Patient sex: M
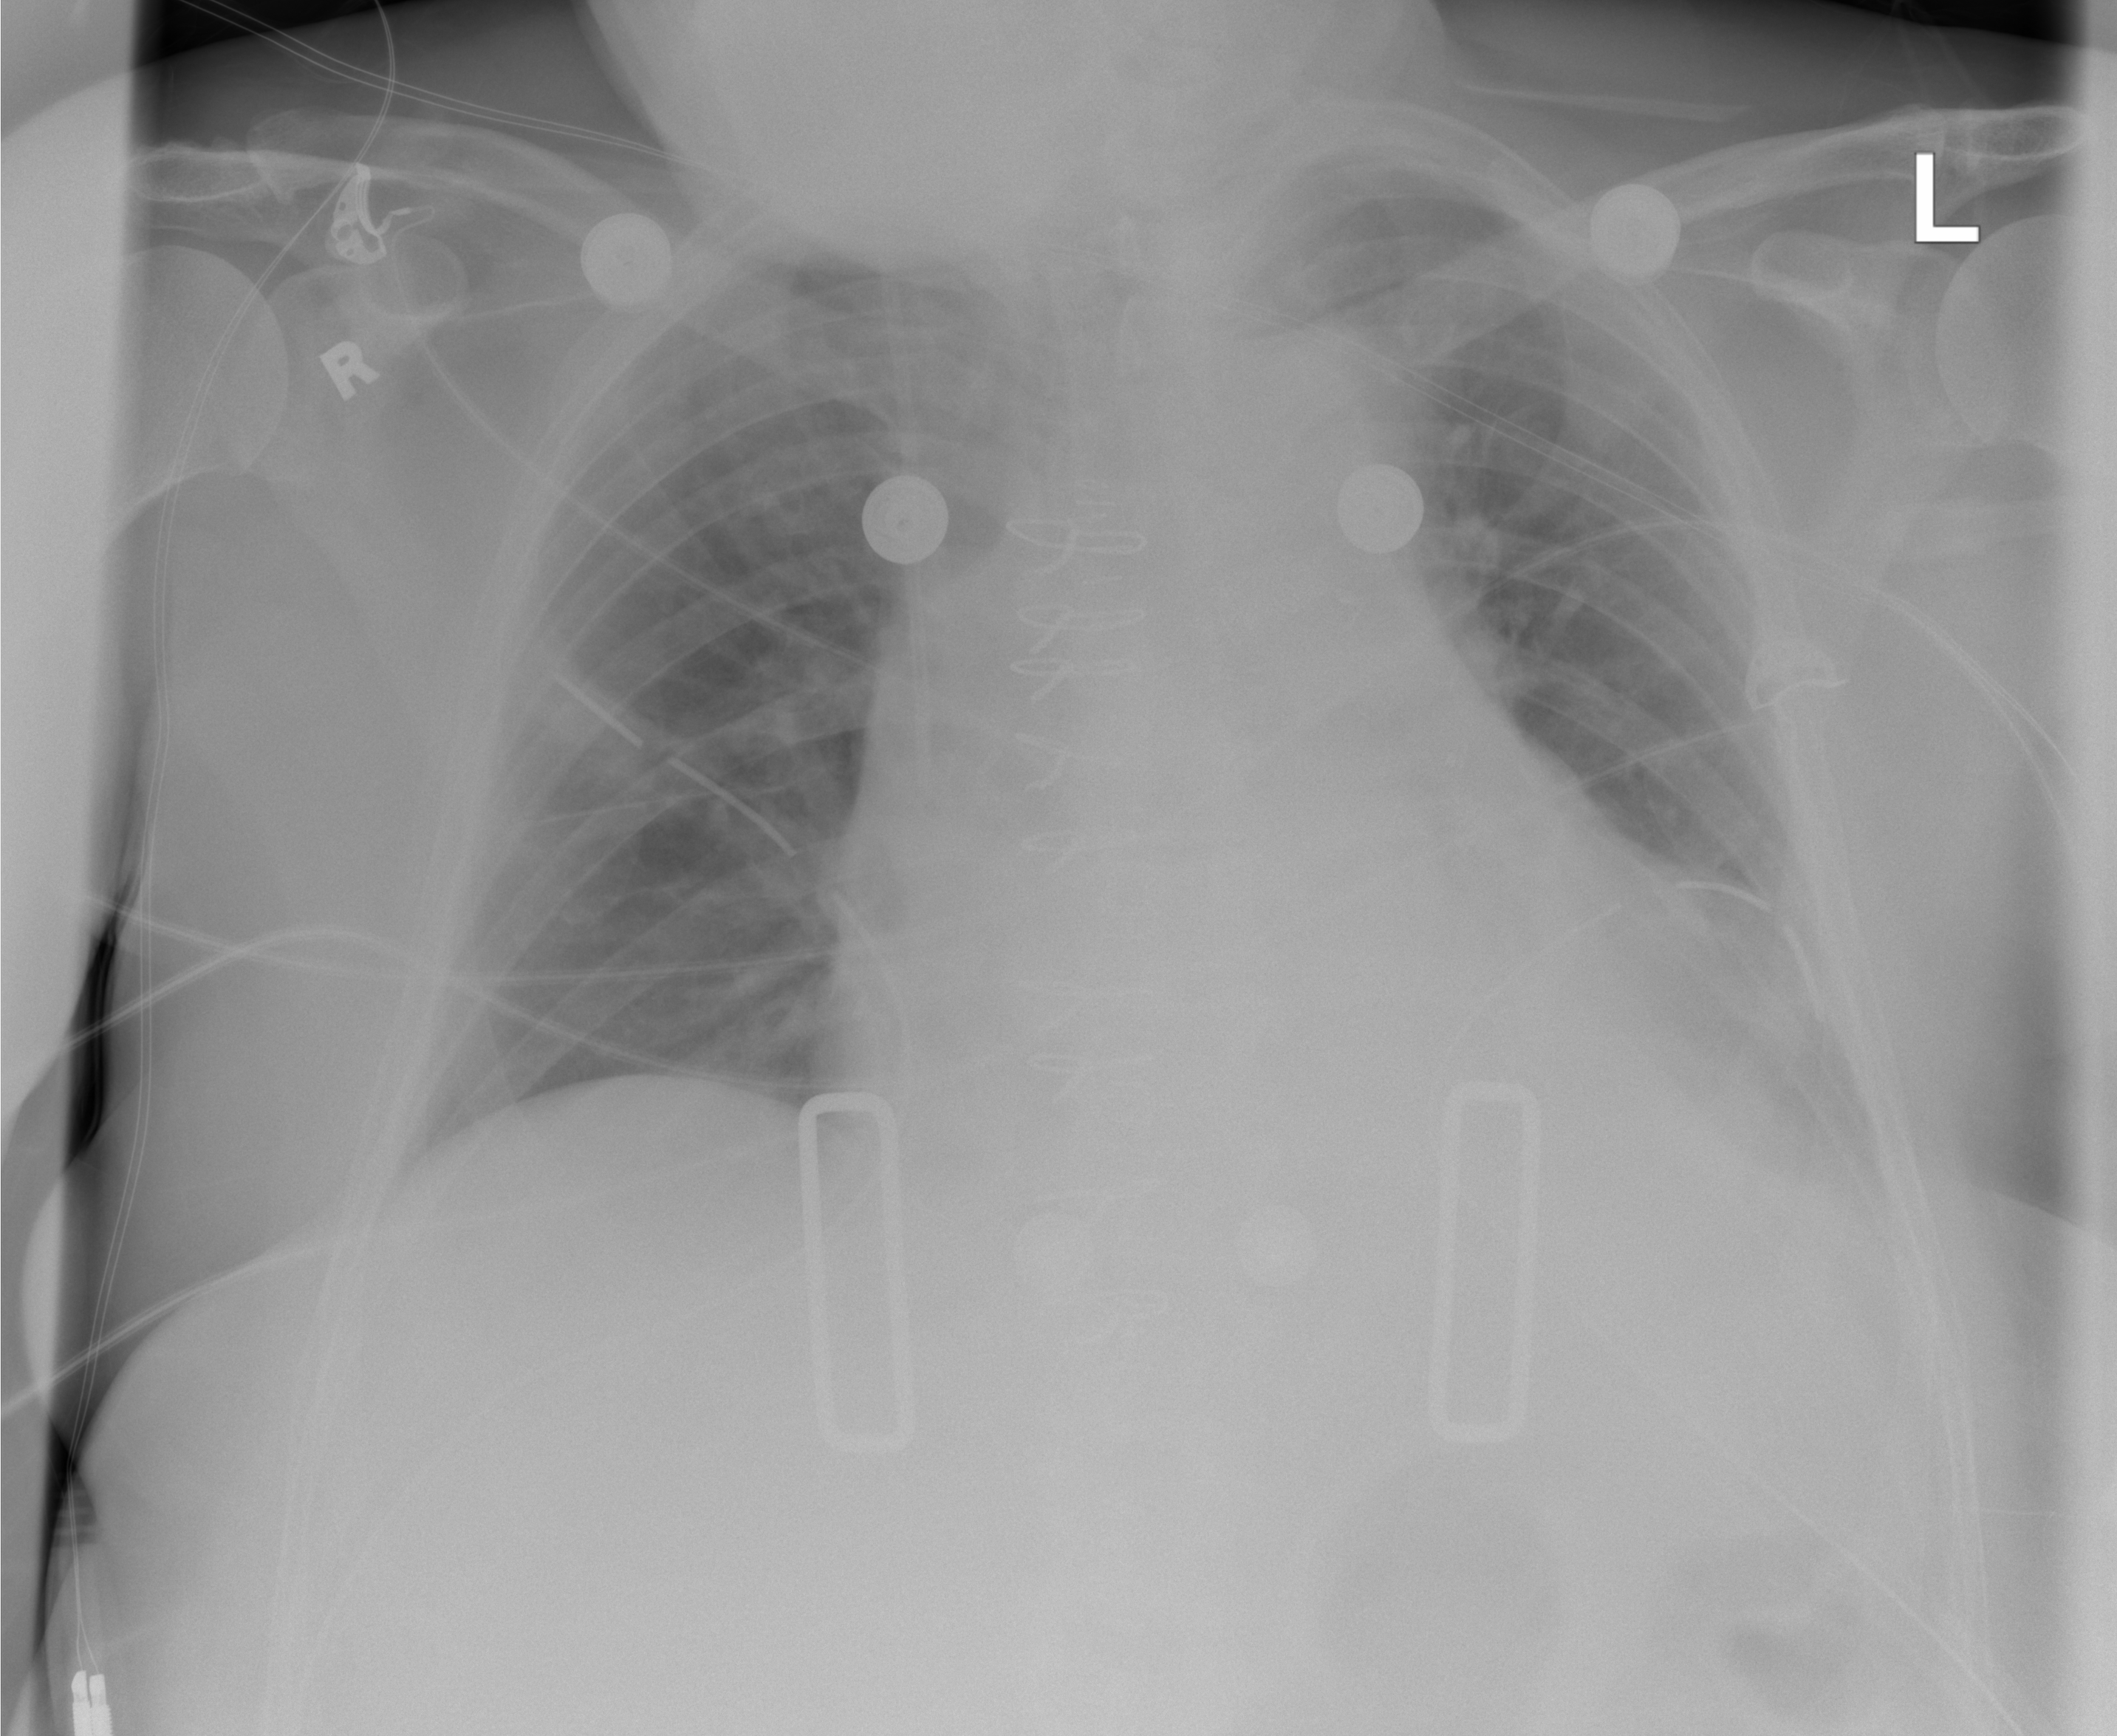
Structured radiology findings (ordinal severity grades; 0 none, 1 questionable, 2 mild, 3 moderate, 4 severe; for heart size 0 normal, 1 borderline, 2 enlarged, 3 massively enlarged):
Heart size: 2
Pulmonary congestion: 0
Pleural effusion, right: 0
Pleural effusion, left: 2
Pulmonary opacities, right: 0
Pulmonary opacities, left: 0
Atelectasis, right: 0
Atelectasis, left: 2